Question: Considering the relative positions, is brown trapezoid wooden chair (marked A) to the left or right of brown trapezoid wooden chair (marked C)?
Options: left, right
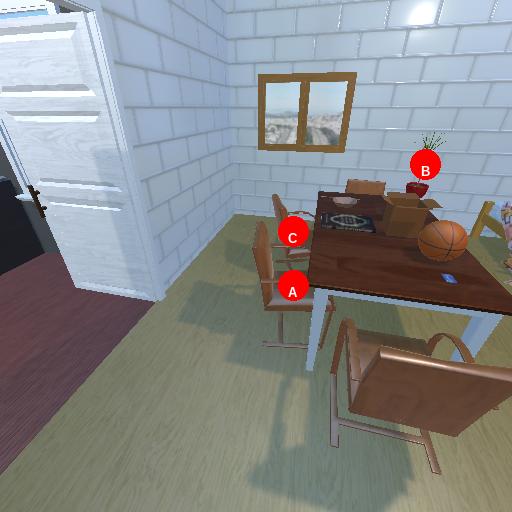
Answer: left